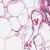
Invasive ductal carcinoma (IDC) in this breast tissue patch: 0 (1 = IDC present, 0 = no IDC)